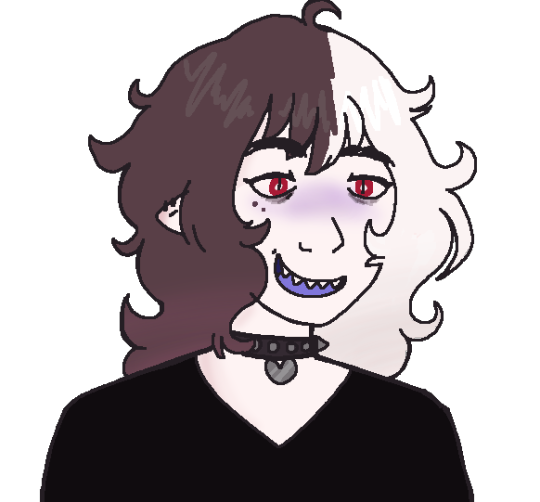
Label: 5_Doomer_Girl